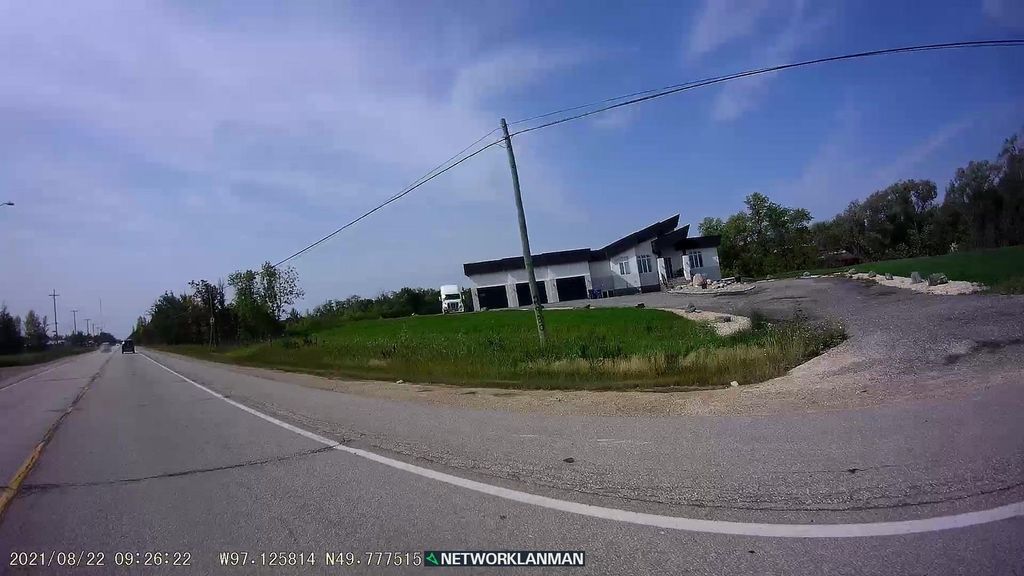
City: winnipeg